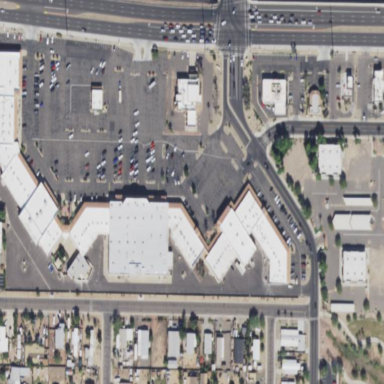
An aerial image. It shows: Retail area.